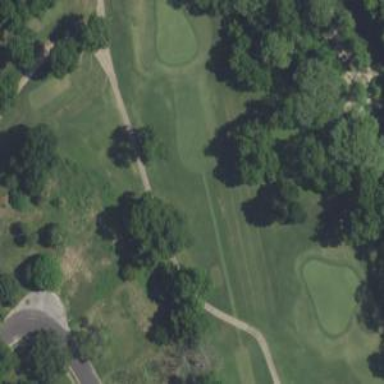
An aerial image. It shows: Golf rough area.